Field crop: maize
Growth stage: 2
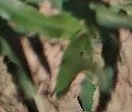
Species: maize